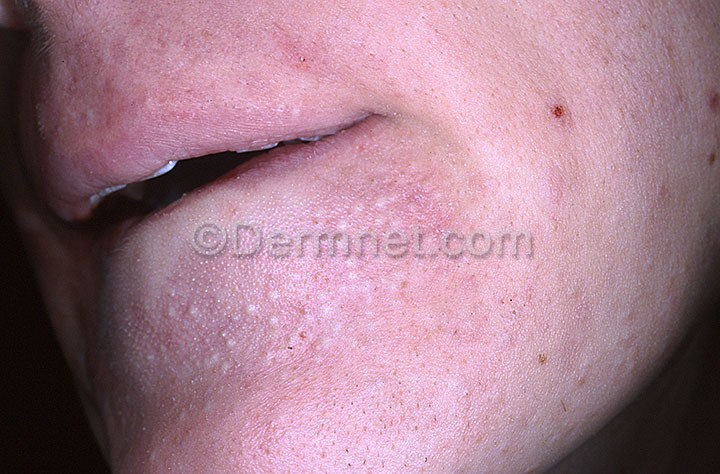
Disease: Acne and Rosacea Photos